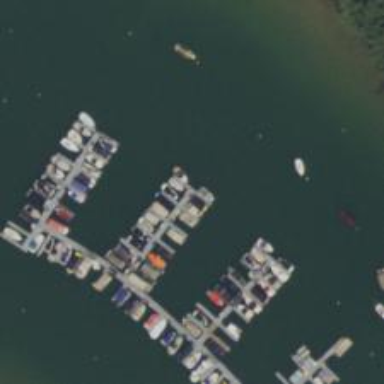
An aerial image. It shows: Pier with mooring facilities.